Interaction volume radius: 5 \u00c5
Interaction volume height: 25 \u00c5
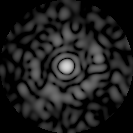
Disorder parameter: 0.8402